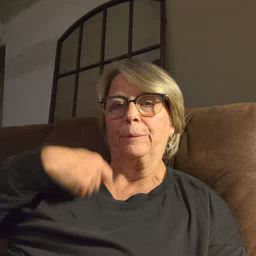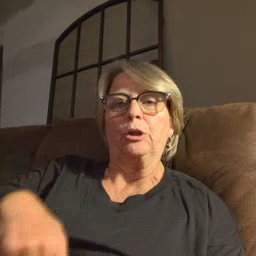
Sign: zipper